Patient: sex F, age 58
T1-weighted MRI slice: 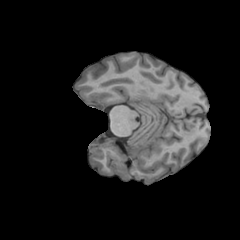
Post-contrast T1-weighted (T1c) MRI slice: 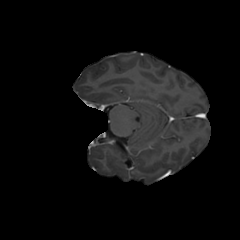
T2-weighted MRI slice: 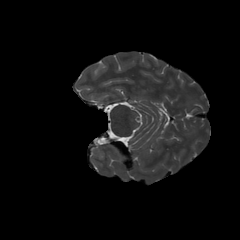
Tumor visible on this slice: no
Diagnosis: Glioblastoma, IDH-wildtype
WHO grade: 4